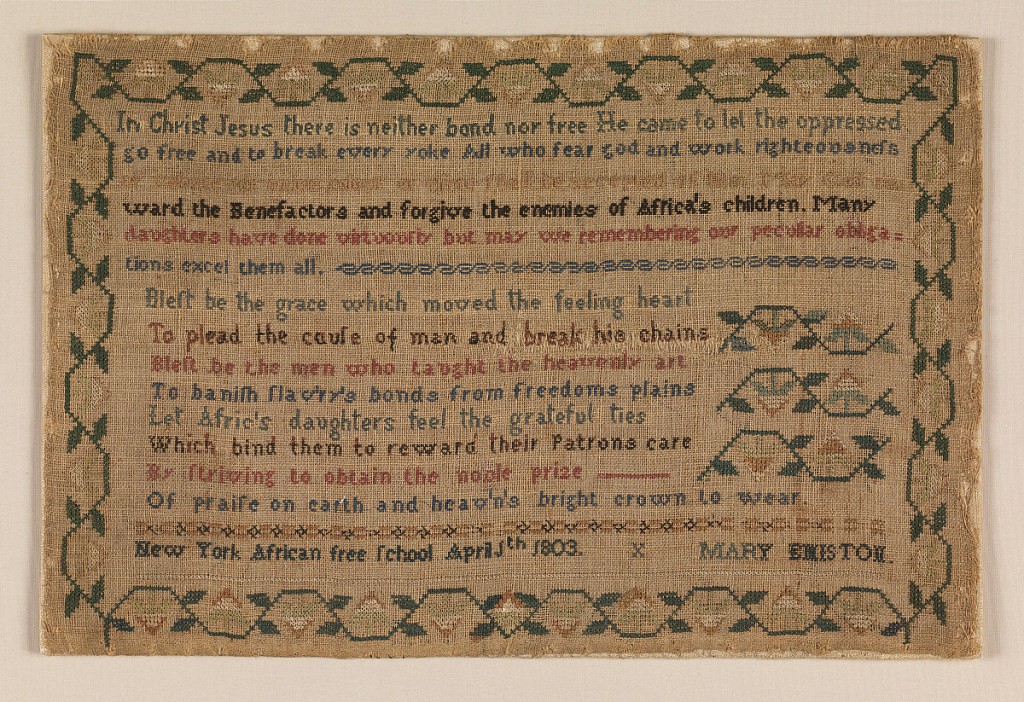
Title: Sampler
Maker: Mary Emiston, American
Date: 1803
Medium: silk embroidery on linen foundation Technique: embroidered in cross stitch on plain weave foundation Label: linen embroidered with silk in cross stitch
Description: Within a strawberry vine border, a text:
In Christ Jesus there is neither bond nor free that He came to let the oppressed
go free and to break every yoke All who fear god and work righteous
of whatever naion (sic) color or clime shall be accepted of him May God reward
the Benefactors and forgive the enemies of Africa's children.  Many
daughters have done virtuously but may we remembering our peculiar obligations excel them all.
Blest be the grace which moved the feeling heart
To plead the cause of man and break his chains
Blest be the men who taught the heavenly art
To banish slav'ry's bonds from freedoms plains
Let Afric's (sic) daughters feel the grateful ties
Which bind then to reward their Patrons care
By striving to obtain the noble prize
Of praise on earth and heav'n's bright crown to wear